Interaction volume radius: 10 \u00c5
Interaction volume height: 10 \u00c5
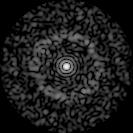
Disorder parameter: 0.8386